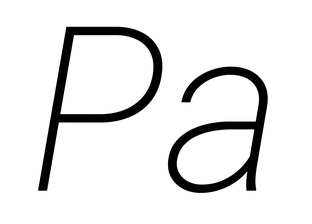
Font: Roboto-Italic_ExtraLight_Italic